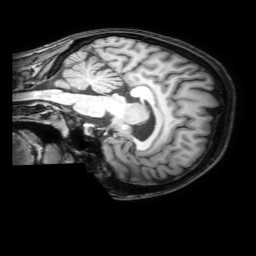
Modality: T1w
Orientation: sagittal
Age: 31
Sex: female
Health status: healthy
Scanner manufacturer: philips
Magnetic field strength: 3 T
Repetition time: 0.0079 s
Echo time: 0.0035 s